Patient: sex M, age 47
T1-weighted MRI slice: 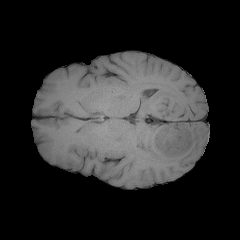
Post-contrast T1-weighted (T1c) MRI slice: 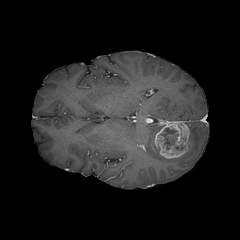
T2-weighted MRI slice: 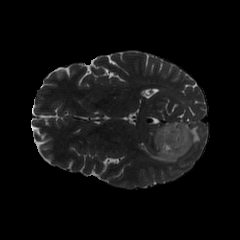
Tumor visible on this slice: yes
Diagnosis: Glioblastoma, IDH-wildtype
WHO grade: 4